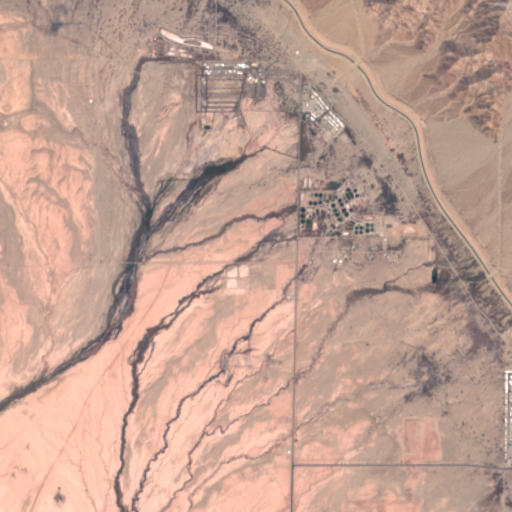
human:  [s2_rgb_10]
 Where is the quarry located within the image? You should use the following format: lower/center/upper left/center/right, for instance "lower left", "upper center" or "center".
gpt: There is no quarry in the image.